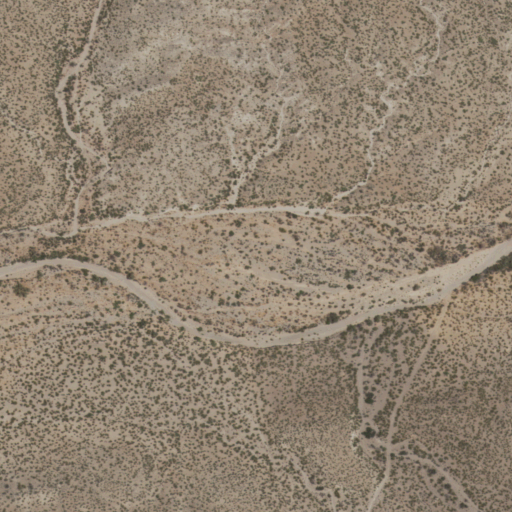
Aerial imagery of valley in New Mexico named McLeod Draw containing shrub, grassland, open development, low intensity development, and medium intensity development